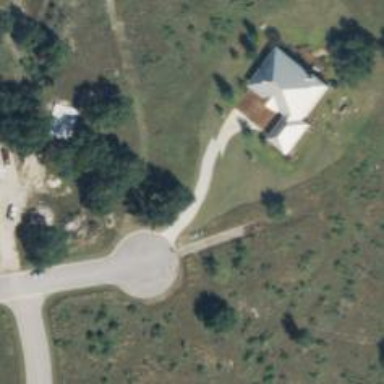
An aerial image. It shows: Driveway.